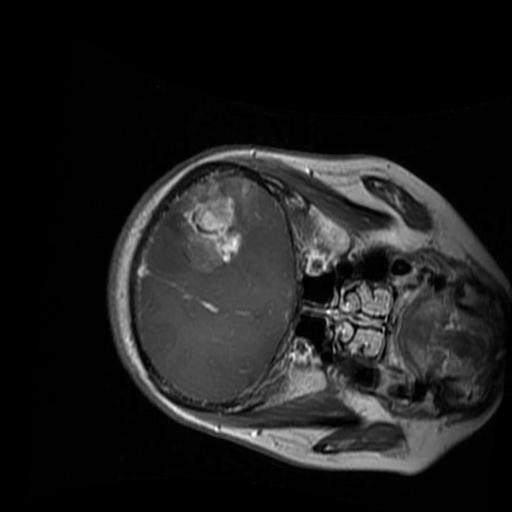
Label: brain_glioma